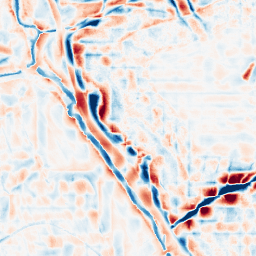
Category: wavelet
Decomposition family: wavelet_biorthogonal
Decomposition parameters: wavelet: bior2.4
level: 4
Upsampling method: lanczos
Upsampling parameters: scale: 2
Upsampling scale: 2